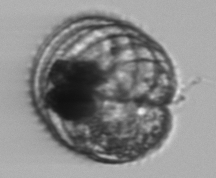
Label: Polykrikos